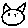
Label: cat